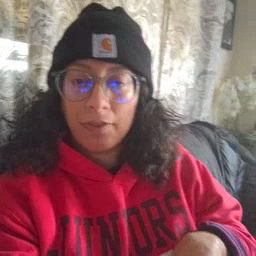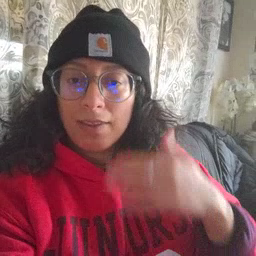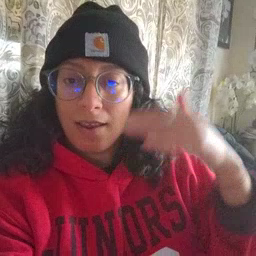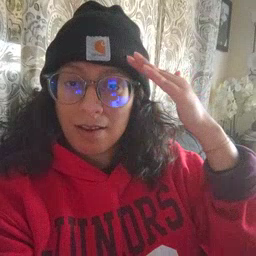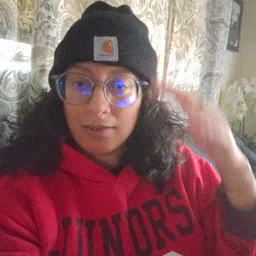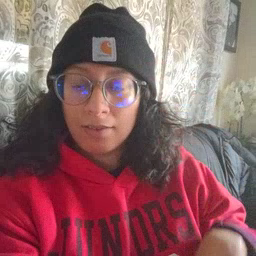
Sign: head